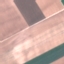
Label: AnnualCrop